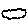
Label: cloud